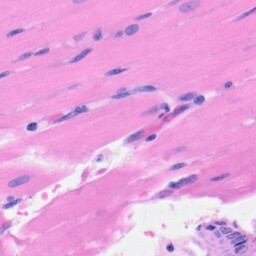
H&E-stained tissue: Heart